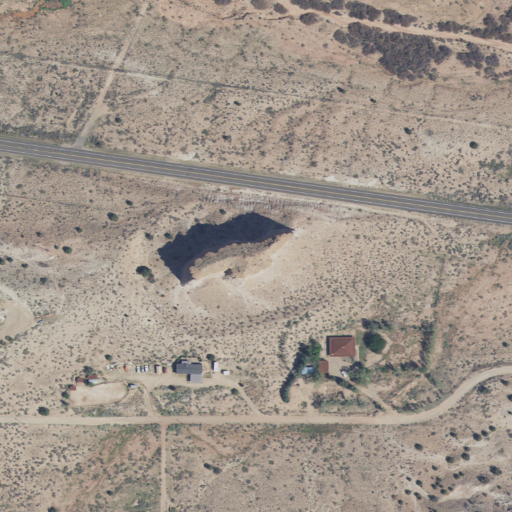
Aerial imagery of mountain in Utah named Johnson Store Butte containing shrub, low intensity development, open development, and medium intensity development